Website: lowes
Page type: review-order
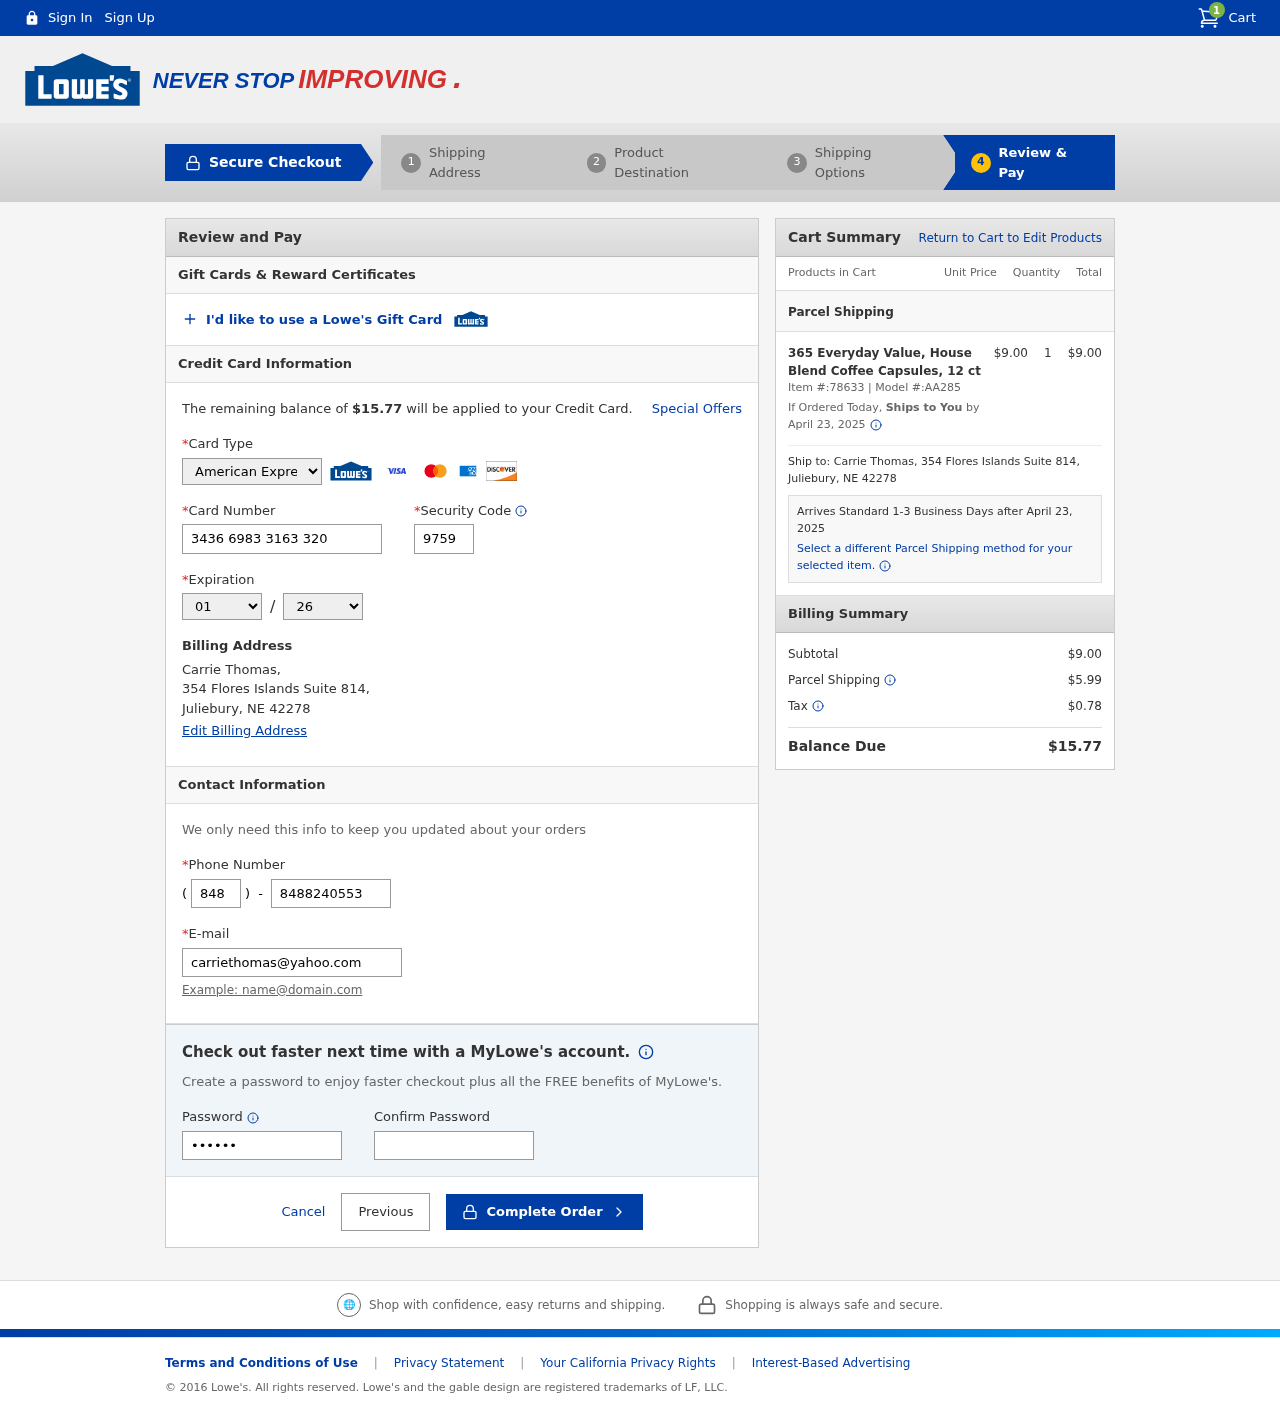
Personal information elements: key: PII_CARD_CVV
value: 9759
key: PII_CARD_EXPIRY_MONTH
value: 01
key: PII_CARD_EXPIRY_YEAR
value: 26
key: PII_CARD_NUMBER
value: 3436 6983 3163 320
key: PII_CARD_TYPE
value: American Express
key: PII_CITY
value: Juliebury
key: PII_EMAIL
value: carriethomas@yahoo.com
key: PII_FULLNAME
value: Carrie Thomas,
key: PII_PHONE
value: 8488240553
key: PII_PHONE_AREA
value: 848
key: PII_POSTCODE
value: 42278
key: PII_STATE_ABBR
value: NE
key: PII_STREET
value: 354 Flores Islands Suite 814
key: PII_STREET
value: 354 Flores Islands Suite 814,
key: PII_FULLNAME2
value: Carrie Thomas
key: PII_POSTCODE_FULL
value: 42278
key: PII_CITY_STATE
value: Juliebury, NE
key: PII_CITY_STATE_ZIP
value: Juliebury, NE 42278
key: PII_POSTCODE_NUMERIC
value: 42278
Product elements: key: PRODUCT1_NAME
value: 365 Everyday Value, House Blend Coffee Capsules, 12 ct
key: PRODUCT1_PRICE
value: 9
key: PRODUCT1_QUANTITY
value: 1
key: PRODUCT1_ITEM_NUMBER
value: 78633
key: PRODUCT1_MODEL_NUMBER
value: AA285
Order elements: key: ORDER_NUM_ITEMS
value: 1
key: ORDER_TOTAL
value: $15.77
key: ORDER_SHIPPING_DATE
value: April 23, 2025
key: ORDER_SUBTOTAL
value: $9.00
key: ORDER_SHIPPING_DATE2
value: April 23, 2025
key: ORDER_SUBTOTAL2
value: $9.00
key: ORDER_SHIPPING_COST
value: $5.99
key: ORDER_TAX
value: $0.78